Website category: sports
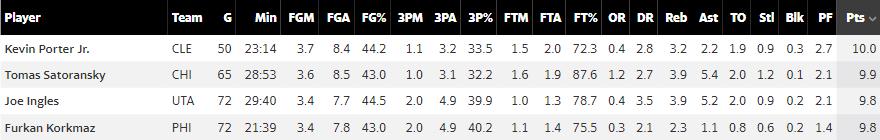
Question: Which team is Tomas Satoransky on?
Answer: CHI

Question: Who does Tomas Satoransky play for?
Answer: CHI

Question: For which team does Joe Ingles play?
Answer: UTA

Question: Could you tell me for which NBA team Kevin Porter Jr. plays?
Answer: CLE

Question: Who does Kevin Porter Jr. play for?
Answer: CLE

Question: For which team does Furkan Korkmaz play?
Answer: PHI

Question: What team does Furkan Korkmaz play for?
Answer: PHI

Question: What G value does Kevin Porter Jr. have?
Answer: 50

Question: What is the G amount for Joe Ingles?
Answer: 72

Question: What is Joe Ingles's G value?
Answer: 72

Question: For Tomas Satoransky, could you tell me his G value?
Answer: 65

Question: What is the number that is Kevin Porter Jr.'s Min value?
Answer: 23:14

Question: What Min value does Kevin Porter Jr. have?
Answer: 23:14

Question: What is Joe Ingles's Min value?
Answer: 29:40

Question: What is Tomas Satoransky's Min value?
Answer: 28:53

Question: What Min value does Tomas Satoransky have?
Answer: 28:53

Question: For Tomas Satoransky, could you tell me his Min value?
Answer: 28:53

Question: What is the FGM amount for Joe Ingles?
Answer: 3.4

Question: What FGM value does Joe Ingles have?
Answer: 3.4

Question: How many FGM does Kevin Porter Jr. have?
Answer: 3.7

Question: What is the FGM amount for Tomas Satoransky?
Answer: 3.6

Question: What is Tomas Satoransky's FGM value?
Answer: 3.6

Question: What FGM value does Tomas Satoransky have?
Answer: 3.6

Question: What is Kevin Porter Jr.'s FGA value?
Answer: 8.4

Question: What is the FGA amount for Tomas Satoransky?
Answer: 8.5

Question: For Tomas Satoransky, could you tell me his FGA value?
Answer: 8.5

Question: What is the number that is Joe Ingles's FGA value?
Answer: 7.7

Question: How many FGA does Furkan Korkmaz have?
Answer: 7.8

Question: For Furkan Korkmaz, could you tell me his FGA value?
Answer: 7.8

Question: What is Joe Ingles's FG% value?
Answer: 44.5

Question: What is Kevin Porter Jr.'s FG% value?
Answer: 44.2

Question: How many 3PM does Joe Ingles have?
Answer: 2.0

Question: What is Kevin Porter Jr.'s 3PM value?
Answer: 1.1

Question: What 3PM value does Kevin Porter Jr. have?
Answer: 1.1

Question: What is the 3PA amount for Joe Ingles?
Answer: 4.9

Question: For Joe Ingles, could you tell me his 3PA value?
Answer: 4.9

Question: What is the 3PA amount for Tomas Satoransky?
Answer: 3.1

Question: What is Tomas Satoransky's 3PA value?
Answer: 3.1

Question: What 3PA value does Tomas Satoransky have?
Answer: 3.1

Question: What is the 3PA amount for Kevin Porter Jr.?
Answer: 3.2

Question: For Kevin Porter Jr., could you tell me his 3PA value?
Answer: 3.2

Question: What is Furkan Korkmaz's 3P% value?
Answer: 40.2

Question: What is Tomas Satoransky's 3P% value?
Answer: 32.2

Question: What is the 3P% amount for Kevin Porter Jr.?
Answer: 33.5

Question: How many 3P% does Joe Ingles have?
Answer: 39.9

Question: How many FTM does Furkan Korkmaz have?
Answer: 1.1

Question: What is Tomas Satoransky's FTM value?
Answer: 1.6

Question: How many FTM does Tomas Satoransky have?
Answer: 1.6

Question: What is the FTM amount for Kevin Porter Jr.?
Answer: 1.5

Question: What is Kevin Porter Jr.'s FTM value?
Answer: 1.5

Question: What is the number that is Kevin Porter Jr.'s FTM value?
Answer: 1.5

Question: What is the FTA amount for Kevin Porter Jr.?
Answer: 2.0

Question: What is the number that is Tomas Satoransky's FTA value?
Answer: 1.9

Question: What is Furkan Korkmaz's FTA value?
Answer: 1.4

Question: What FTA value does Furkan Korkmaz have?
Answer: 1.4

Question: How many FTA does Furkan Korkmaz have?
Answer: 1.4

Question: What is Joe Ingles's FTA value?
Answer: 1.3

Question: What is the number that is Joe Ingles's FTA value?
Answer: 1.3

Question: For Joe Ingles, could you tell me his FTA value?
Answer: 1.3

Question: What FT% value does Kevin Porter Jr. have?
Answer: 72.3

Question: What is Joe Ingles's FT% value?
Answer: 78.7

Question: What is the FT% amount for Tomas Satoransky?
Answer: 87.6

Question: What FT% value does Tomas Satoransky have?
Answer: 87.6

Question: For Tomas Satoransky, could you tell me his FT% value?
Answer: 87.6